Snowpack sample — Snodgrass Mountain, Crested Butte, Colorado (2/4/25, 12:06 PM MST)
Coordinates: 38.923, -106.968
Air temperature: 35 °F
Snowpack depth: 80 cm
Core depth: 80 cm
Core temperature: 32 °F
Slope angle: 14°, slope face: 78°
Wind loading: low
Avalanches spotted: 0
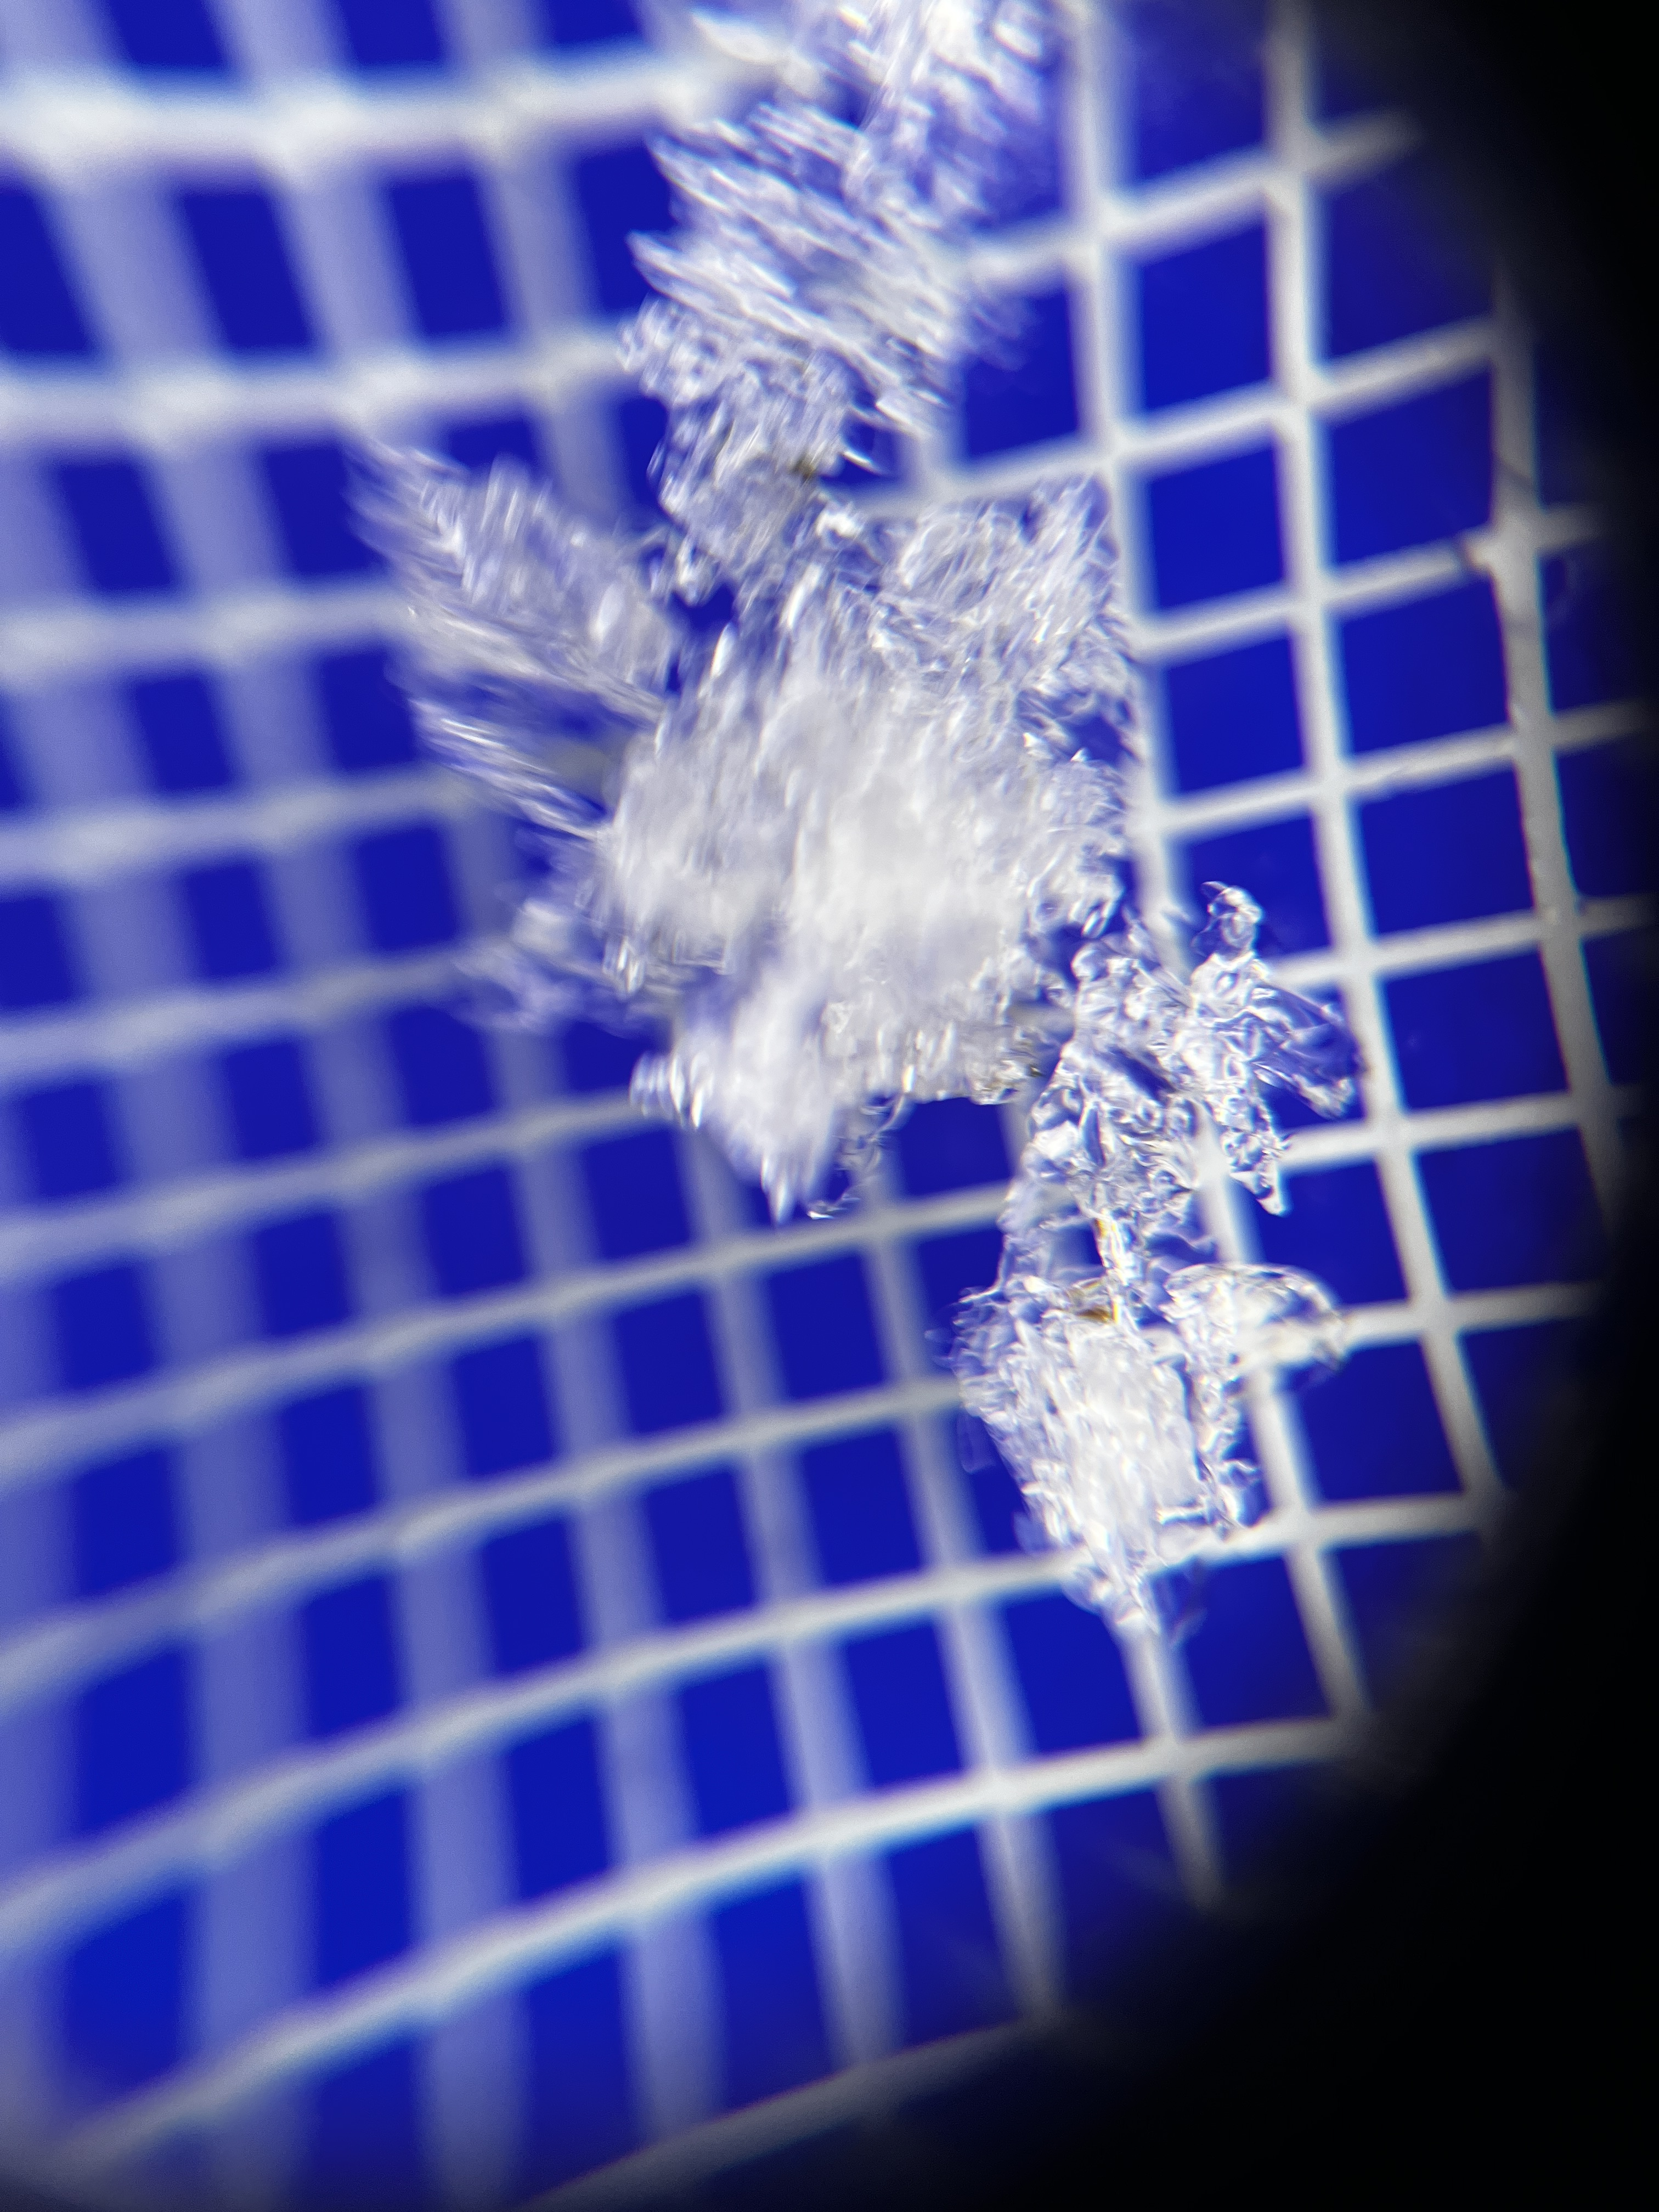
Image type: magnified_profile
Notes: No avalanches nearby, unusually warm weather for the last month reported by residents, Collected 25 yards from treeline